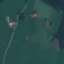
Land use / land cover: Pasture